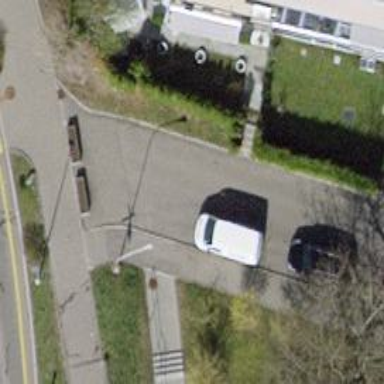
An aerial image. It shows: Residential road with asphalt surface and sidewalk on the left.